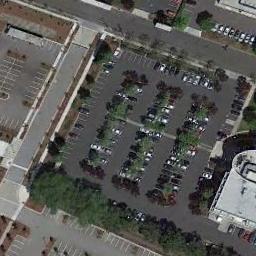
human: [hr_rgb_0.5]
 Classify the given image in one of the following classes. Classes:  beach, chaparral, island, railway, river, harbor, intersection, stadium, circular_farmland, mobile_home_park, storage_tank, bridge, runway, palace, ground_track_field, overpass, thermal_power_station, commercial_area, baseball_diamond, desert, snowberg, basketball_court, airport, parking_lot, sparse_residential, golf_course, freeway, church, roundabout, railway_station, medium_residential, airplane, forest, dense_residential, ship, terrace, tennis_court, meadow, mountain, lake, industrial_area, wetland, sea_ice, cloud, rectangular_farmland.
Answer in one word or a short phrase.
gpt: parking_lot